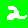
Digit: 2